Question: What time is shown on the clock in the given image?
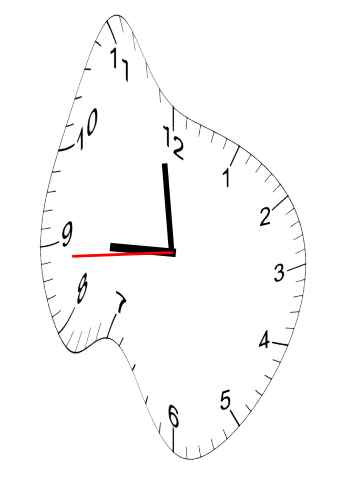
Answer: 08:58:44